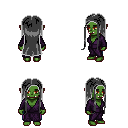
a pixel art fantasy rpg character, female body template, orc, green skin, purple robe, magenta pants, gray extra-long hairstyle, four views (front, back, left, right), 2x2 character sprite sheet, small pixel art, hard edges, no anti-aliasing